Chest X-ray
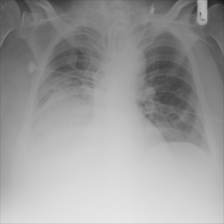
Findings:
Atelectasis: positive
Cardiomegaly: negative
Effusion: positive
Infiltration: positive
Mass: negative
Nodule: negative
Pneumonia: negative
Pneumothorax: negative
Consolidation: negative
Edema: negative
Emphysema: negative
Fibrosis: negative
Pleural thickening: negative
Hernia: negative